Field crop: tomato
Growth stage: 1
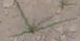
Species: cyperus